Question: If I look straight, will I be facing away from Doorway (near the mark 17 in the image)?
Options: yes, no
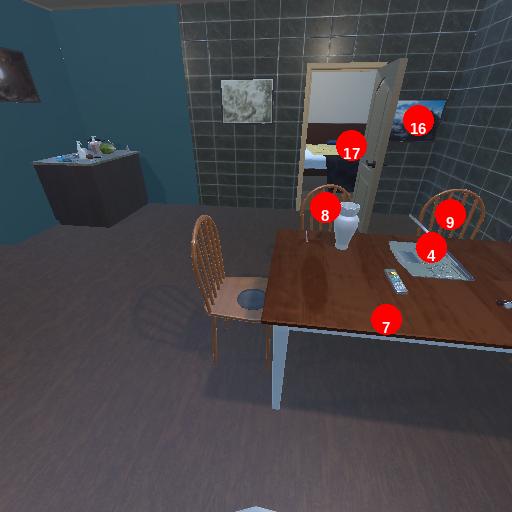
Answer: yes